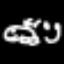
Label: frog